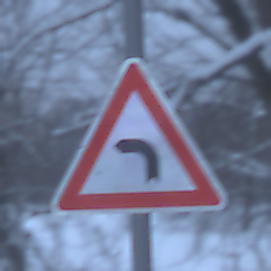
Verkehrszeichen: KurveLinks
Umgebung: Outdoor, Nature
Tageszeit: Midday
Wetter: Overcast
Licht: Natural
Jahreszeit: Winter
Kontrast: LowContrast